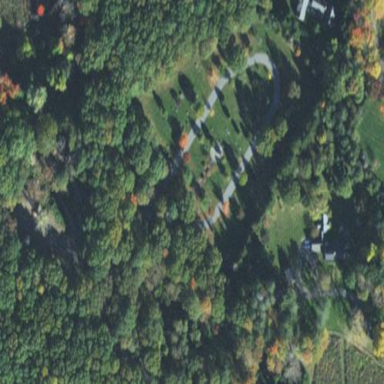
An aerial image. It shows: Cemetery with historic significance.